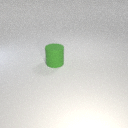
large green rubber cylinder